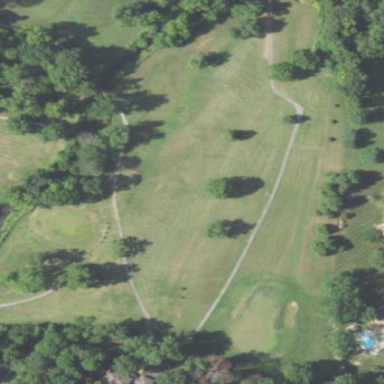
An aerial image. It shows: Water hazard on golf course. The hazard is natural water feature.